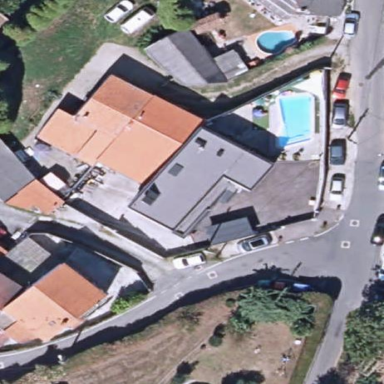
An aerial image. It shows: Simple and straightforward house.